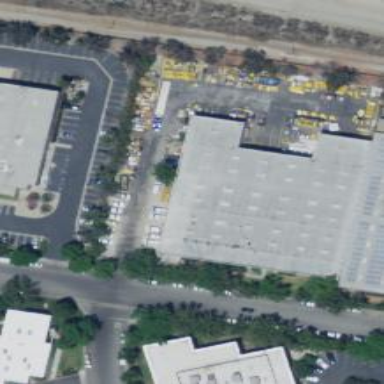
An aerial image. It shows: Warehouse.